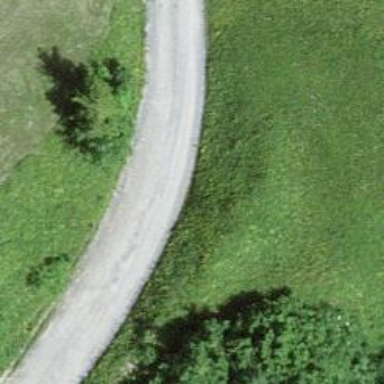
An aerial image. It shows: Unclassified road with fine gravel surface.